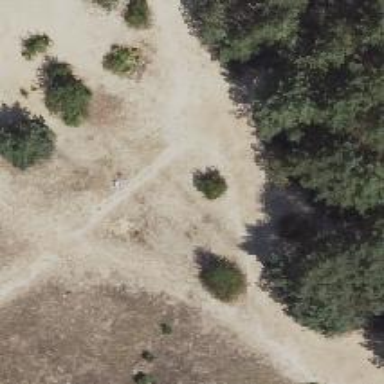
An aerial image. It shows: Path on the ground.